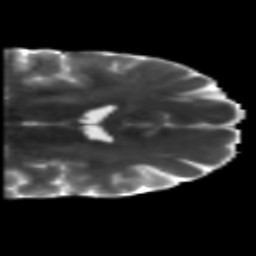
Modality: T2w
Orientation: coronal
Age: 46
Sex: male
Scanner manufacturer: siemens
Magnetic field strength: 3 T
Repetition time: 5.5 s
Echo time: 0.101 s